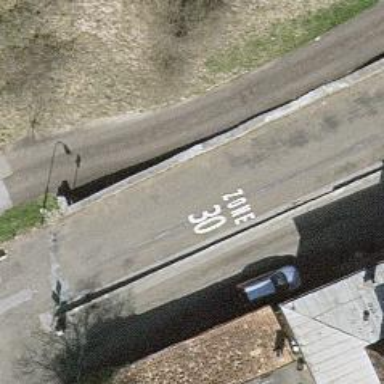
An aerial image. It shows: Paved alleyway designated as service road.